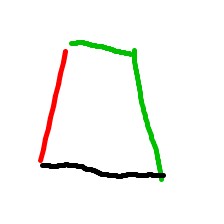
Shape: trapezoid